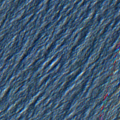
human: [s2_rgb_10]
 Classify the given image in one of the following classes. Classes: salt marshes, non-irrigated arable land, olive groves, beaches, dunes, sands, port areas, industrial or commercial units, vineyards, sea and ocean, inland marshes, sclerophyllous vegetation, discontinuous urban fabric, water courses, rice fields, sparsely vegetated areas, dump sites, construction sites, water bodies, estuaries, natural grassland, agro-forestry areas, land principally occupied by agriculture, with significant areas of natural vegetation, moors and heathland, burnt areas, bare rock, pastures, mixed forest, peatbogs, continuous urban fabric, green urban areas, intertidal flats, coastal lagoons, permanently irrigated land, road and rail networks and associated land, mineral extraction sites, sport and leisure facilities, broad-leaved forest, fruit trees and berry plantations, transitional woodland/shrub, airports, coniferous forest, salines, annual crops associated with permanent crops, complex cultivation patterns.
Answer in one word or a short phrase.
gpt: sea and ocean